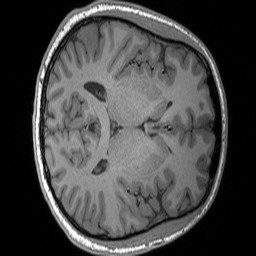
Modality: T1w
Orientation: axial
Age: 27
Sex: male
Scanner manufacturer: siemens
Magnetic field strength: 3 T
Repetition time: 1.9 s
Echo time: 0.00302 s